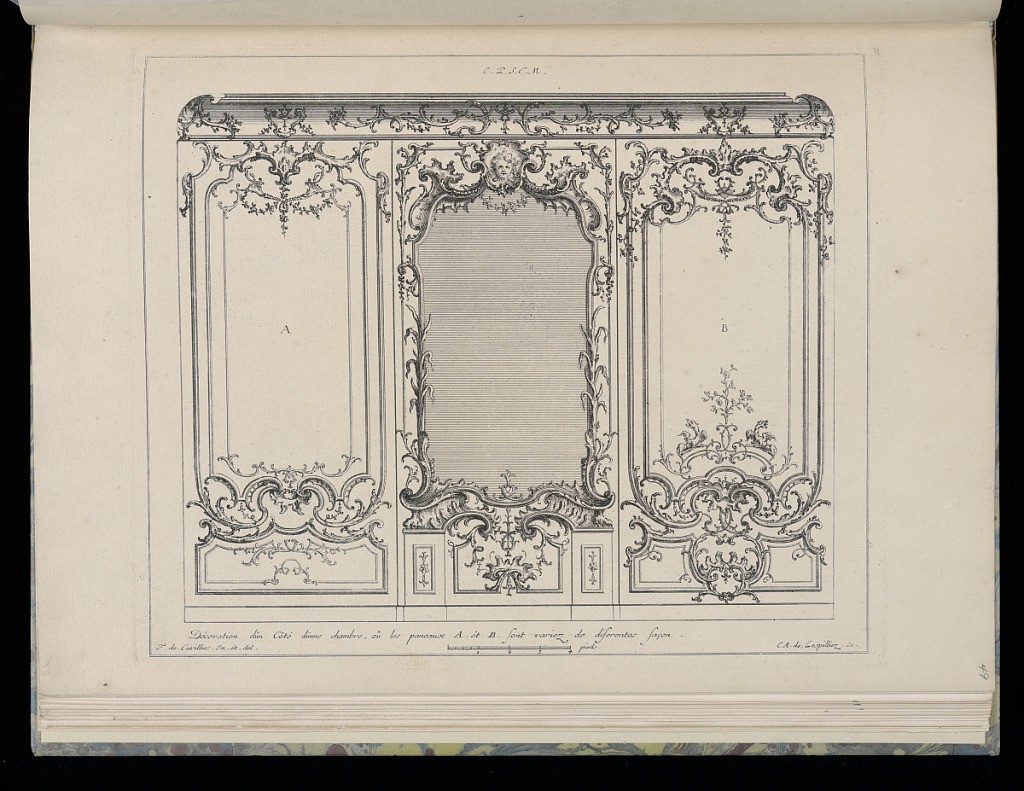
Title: Wainscoting with Three Panels and Mirror
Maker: François de Cuvilliés the Elder, Belgian, 1695 - 1768
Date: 18th century
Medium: Engraving on paper
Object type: Bound print
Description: Design for interior in Rococo style. View of wainscoting with three panels, the center one containing a mirror and with the most elaborate frame (vegetal imagery throughout and a head of a Cherub at top). Flanking the mirror are two panels in alternative designs. Scale at lower center.